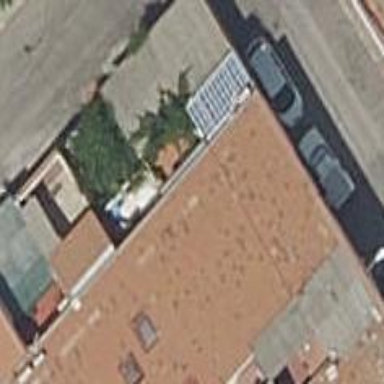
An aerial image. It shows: Terrace building.